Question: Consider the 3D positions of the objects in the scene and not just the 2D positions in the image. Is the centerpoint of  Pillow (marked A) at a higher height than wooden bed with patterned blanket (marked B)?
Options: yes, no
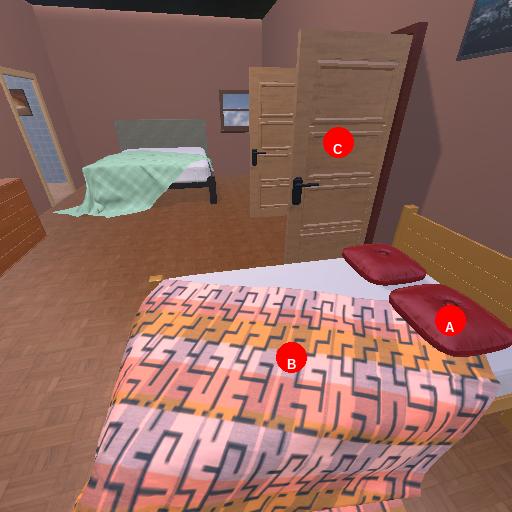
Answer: yes